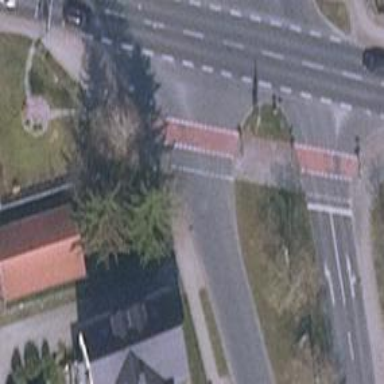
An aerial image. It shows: Road crossing with traffic signals and island.